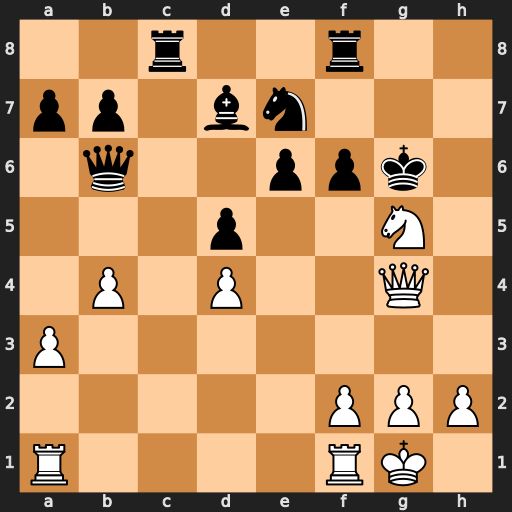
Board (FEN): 2r2r2/pp1bn3/1q2ppk1/3p2N1/1P1P2Q1/P7/5PPP/R4RK1
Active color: w
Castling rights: -
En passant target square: -
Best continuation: Nxe6+ Kf7 Qg7+